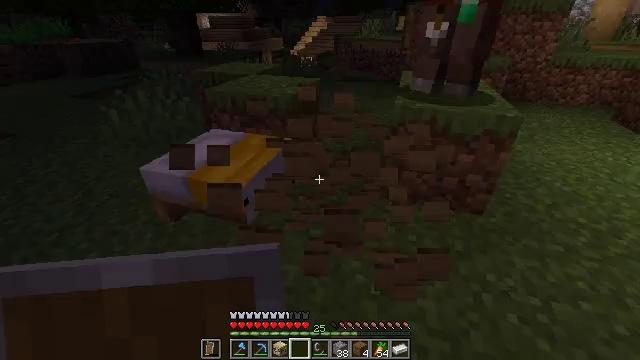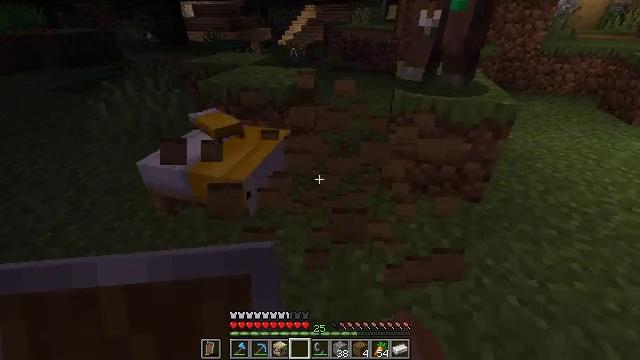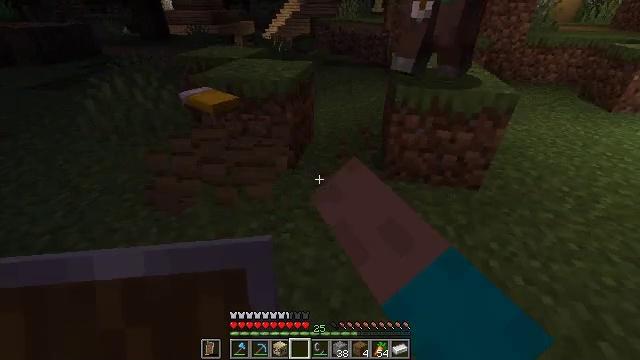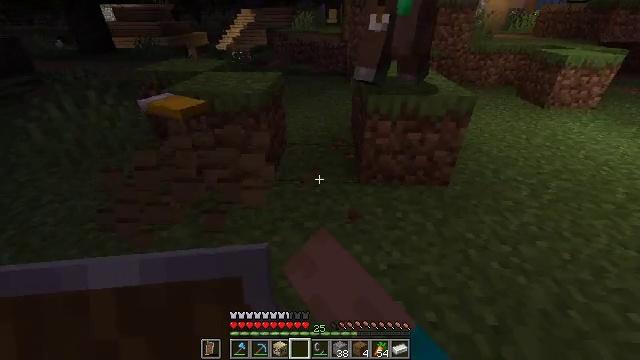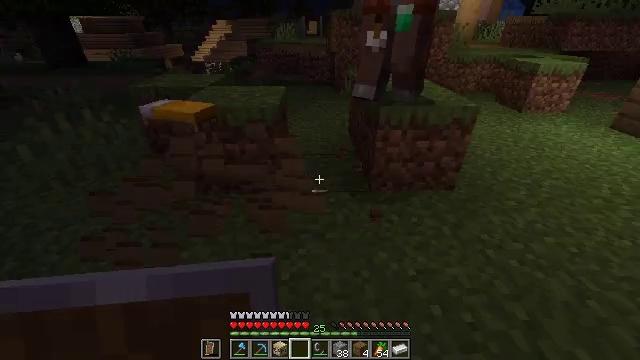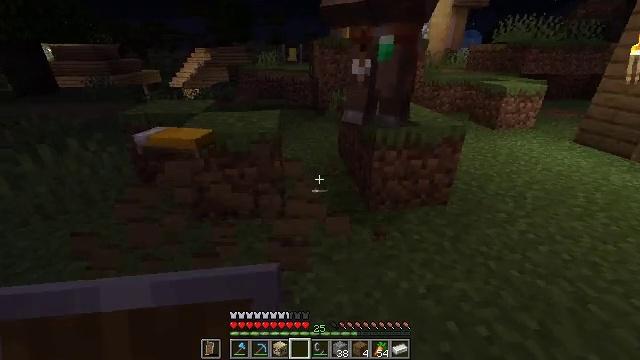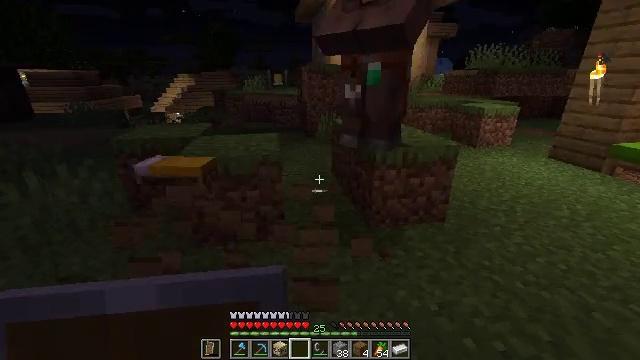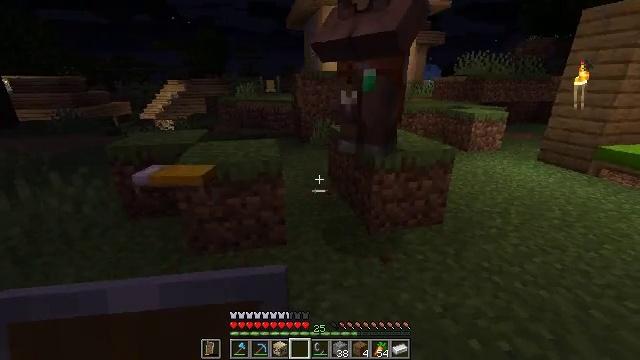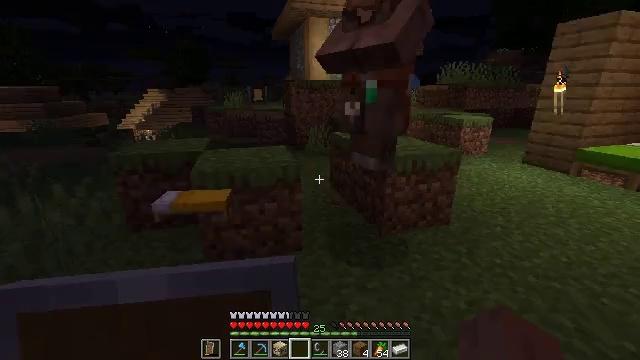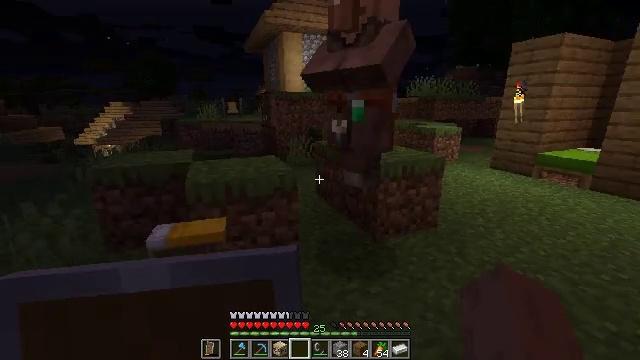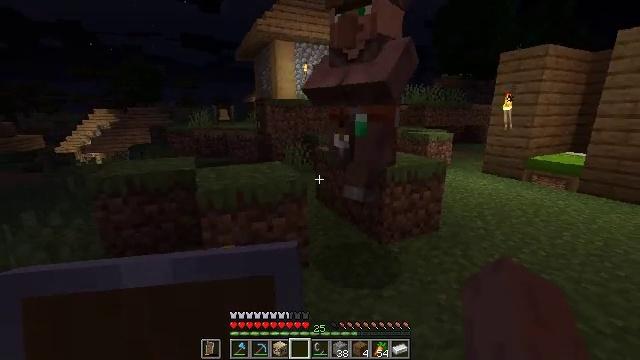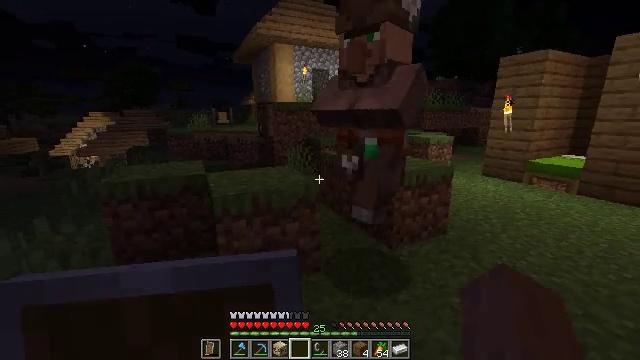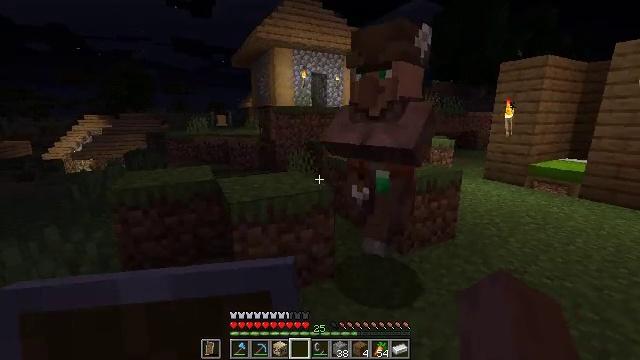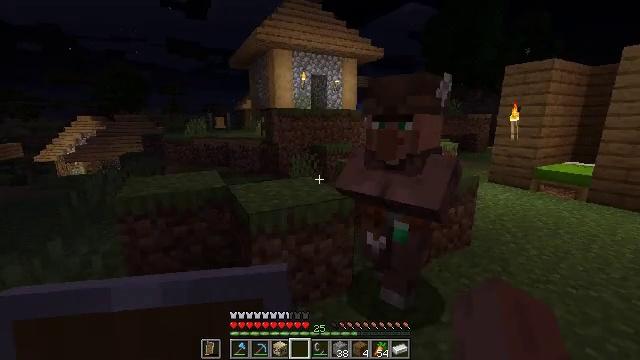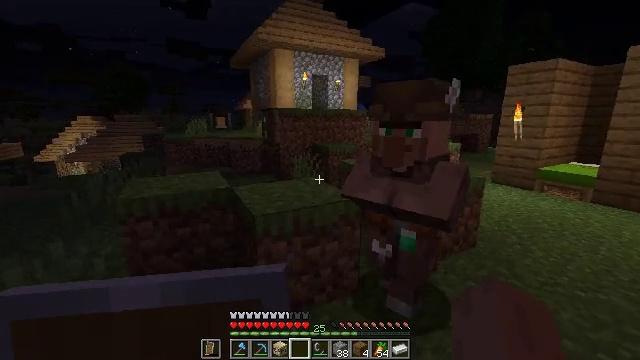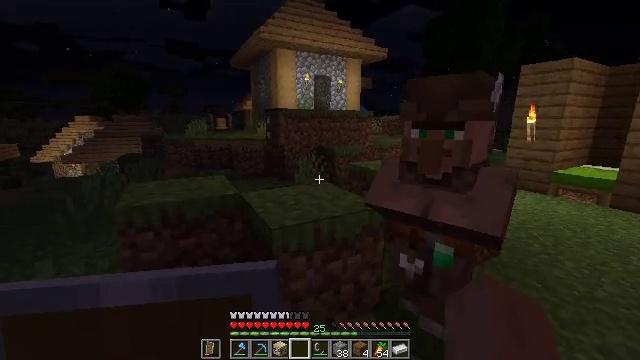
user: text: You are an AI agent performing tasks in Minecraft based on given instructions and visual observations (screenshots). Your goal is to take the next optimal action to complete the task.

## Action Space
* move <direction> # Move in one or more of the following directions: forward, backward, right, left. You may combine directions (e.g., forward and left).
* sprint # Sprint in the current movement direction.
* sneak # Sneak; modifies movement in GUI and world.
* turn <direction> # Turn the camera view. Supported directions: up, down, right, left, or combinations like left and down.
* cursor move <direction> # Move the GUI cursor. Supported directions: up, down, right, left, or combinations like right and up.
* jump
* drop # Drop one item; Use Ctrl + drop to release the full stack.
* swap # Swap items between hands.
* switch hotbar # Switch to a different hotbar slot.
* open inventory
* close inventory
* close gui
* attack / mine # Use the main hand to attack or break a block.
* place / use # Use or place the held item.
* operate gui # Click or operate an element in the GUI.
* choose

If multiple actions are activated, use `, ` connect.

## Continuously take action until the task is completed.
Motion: motion action
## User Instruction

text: Get the lime bed back into inventory.
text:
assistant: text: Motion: move left, turn right and down, attack / mine
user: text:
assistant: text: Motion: move left, turn right and down, attack / mine
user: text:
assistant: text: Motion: move left, turn right and up, attack / mine
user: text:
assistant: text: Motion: move left, turn right and up
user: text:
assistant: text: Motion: move left, turn right and up
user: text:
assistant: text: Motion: move left, turn right and up
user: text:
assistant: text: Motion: move left, turn right and up
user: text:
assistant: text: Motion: move left, turn right and up
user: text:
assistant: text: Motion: move left, turn right and up
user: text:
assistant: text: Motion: move left, turn right and up
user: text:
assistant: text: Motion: move left
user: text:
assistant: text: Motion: move forward and move left
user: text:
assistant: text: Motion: move forward and move left, turn right
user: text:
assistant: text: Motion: move forward and move left
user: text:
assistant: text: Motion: move forward
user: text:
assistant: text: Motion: turn right
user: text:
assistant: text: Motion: turn right
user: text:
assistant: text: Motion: turn right
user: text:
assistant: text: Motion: turn right
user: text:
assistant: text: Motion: move right
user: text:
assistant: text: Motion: move right
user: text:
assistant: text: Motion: move right
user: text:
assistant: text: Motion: move right
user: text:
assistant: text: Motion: move right
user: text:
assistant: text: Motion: move right, turn right
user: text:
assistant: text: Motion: move forward and move right, turn right
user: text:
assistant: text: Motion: move forward and move right
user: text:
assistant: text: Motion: move forward and move right, sprint
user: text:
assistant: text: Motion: move forward and move right, sprint
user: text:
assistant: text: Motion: move forward and move right, sprint